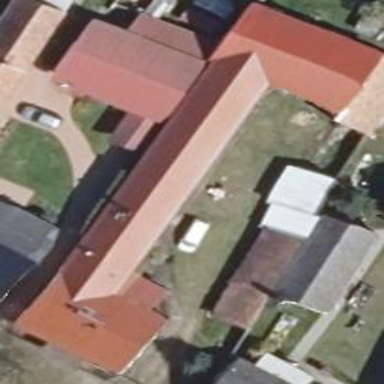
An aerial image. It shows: Simple house.